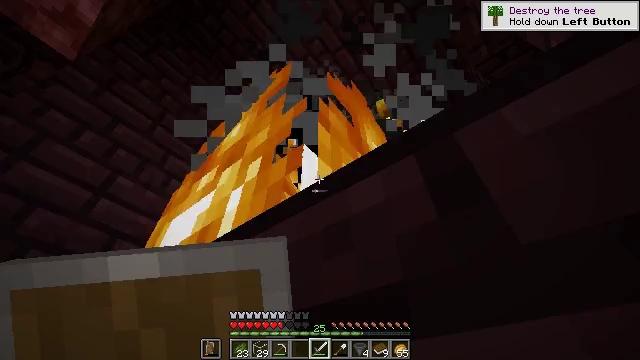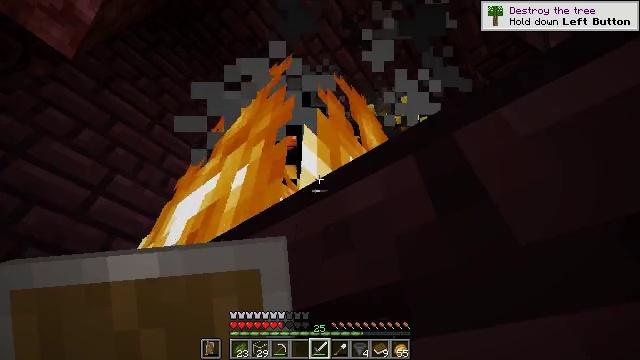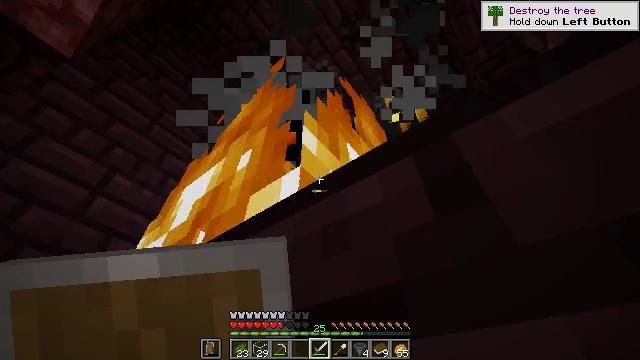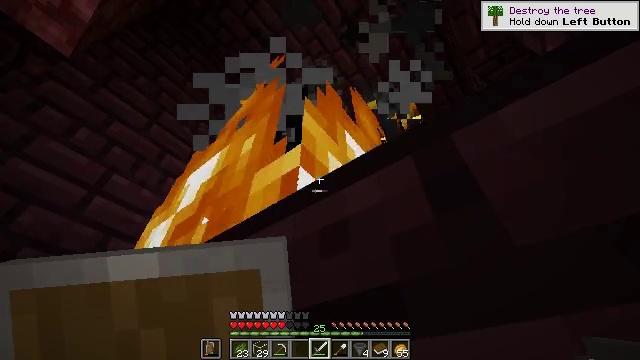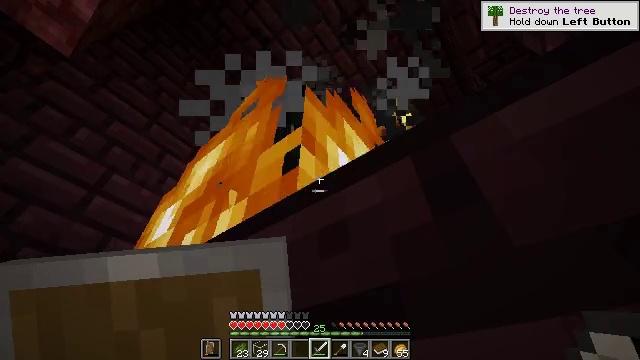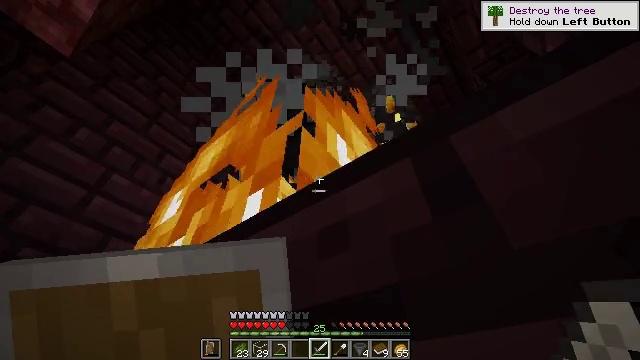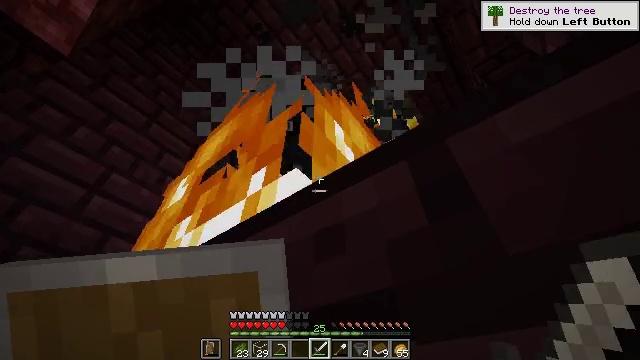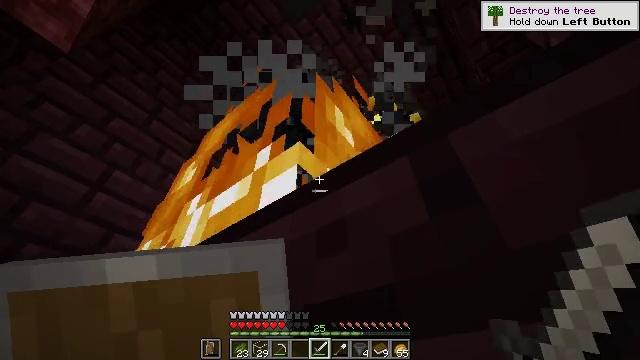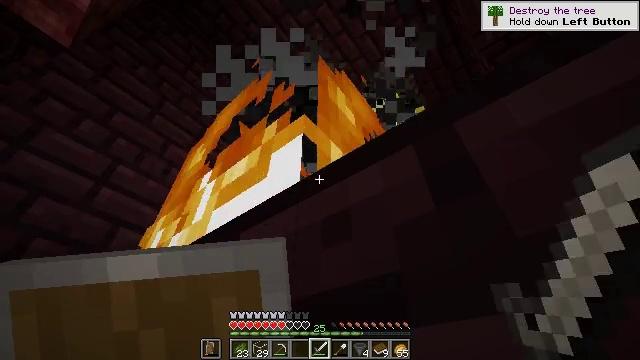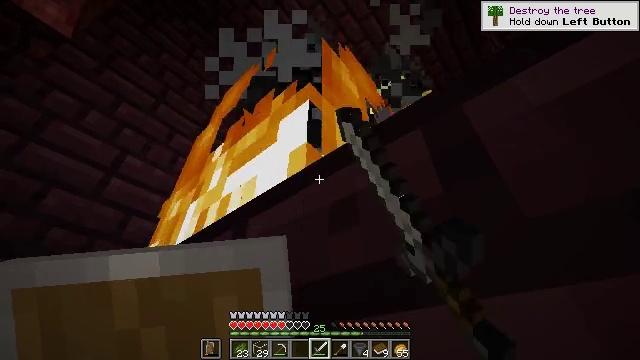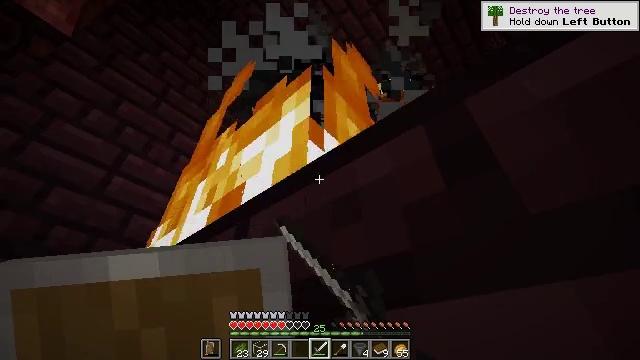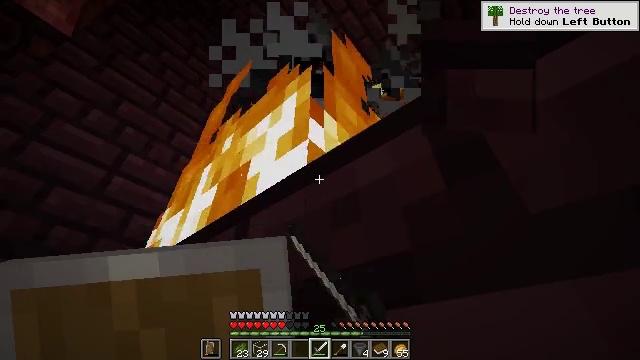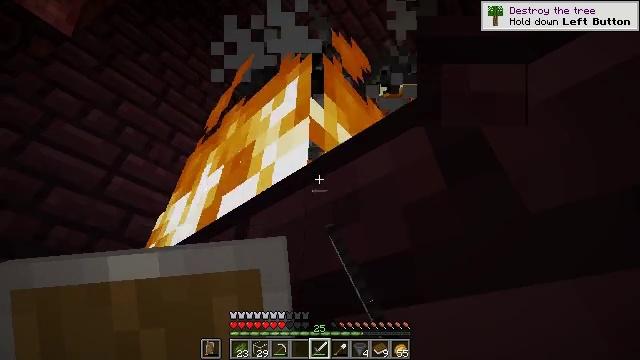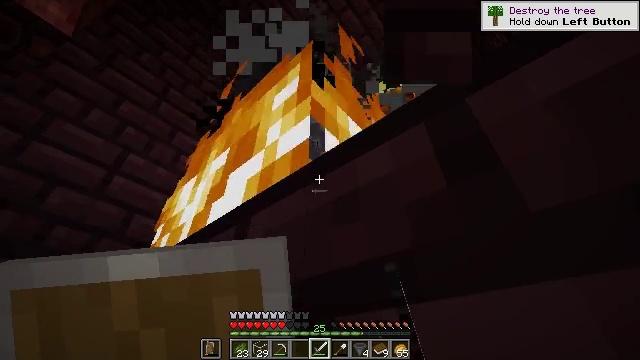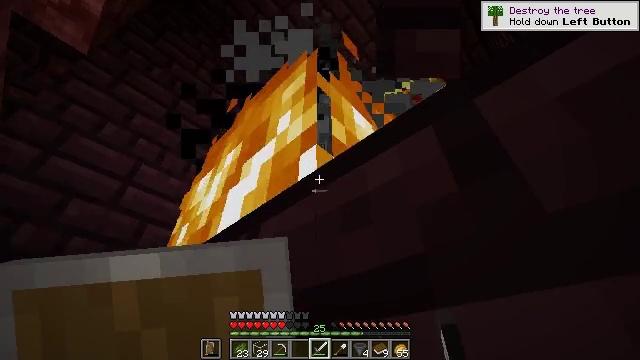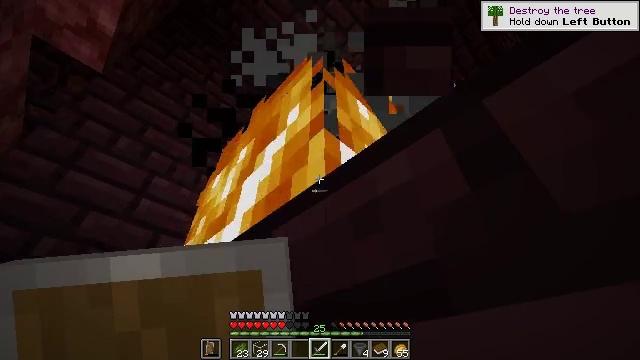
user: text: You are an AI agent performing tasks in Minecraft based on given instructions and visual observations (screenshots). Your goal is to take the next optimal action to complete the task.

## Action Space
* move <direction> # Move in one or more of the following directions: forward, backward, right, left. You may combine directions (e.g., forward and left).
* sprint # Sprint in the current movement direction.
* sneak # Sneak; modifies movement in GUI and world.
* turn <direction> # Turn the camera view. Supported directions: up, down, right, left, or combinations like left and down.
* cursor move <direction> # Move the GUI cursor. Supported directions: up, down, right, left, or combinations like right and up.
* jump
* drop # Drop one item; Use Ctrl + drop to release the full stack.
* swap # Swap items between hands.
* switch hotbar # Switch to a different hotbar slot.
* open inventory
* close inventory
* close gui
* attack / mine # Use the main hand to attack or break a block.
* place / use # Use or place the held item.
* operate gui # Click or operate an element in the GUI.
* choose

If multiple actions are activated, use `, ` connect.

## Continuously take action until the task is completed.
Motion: motion action
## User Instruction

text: Put out the fire.
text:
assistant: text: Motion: no_op
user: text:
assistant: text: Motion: no_op
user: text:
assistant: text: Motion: no_op
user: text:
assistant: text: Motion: move forward and move left
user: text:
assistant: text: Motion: move forward and move left
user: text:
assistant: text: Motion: move forward
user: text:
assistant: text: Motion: no_op
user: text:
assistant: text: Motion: turn down, attack / mine
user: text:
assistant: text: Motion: turn left and down, attack / mine
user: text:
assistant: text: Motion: attack / mine
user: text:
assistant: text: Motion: attack / mine
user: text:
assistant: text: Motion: no_op
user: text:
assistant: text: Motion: no_op
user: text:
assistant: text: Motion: turn left and up
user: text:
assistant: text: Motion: turn left and up
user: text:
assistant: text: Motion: turn left
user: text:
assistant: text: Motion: no_op
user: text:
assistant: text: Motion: no_op
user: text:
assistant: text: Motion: attack / mine
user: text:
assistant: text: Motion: attack / mine
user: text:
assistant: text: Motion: attack / mine
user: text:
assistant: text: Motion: no_op
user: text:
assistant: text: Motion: no_op
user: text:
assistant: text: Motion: no_op